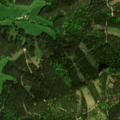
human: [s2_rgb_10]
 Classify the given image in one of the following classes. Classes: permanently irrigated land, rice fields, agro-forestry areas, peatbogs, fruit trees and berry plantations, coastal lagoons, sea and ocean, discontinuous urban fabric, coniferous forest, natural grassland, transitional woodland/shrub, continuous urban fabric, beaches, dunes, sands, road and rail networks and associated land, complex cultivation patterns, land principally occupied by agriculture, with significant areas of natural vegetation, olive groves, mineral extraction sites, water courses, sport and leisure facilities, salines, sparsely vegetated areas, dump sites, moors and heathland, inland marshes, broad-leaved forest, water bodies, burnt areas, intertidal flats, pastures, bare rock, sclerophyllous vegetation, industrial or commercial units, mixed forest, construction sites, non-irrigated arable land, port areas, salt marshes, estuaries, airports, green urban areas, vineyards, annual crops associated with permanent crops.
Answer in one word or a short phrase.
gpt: pastures, coniferous forest